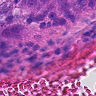
Metastatic tissue present: yes